Current action and preconditions to check: path_clear

Your task: For each precondition in the list above, predict whether it will hold at this action.

Consider the current scene as observed from the mobile robot's camera, and analyze the predicted future states of all dynamic agents (e.g., people, animals, vehicles, or any moving entities) within the NEXT SECOND.

IMPORTANT: Only answer "very likely" if you are absolutely certain—based on strong, clear evidence—that a dynamic agent will violate the precondition in the predicted future state. Do NOT answer "very likely" for unlikely, ambiguous, or low-probability risks.

Ask yourself for each precondition: Is there a high probability, with clear and convincing evidence, that the predicted future states of any dynamic agent will interfere with the predicted future state of the currently executing action within the NEXT SECOND, causing that precondition to fail?

Assess the risk level based on these predictions. Use "likely" or "very likely" if motions create a clear risk of interference.

Use "neutral" or "improbable" if agents are nearby but their predicted paths are clearly diverging or non-conflicting.

Failure Risk Categories: "very improbable", "improbable", "neutral", "likely", "very likely"

Answer Format: Output ONLY the probability_of_failure value from these categories: "very improbable", "improbable", "neutral", "likely", "very likely"

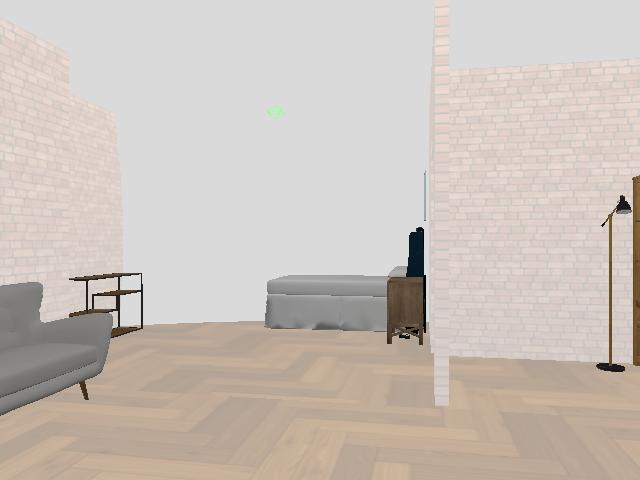

Answer: very improbable